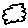
Label: cloud